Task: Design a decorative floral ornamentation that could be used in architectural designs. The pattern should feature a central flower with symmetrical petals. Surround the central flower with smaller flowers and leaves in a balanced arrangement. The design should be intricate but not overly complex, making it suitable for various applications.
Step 1327:
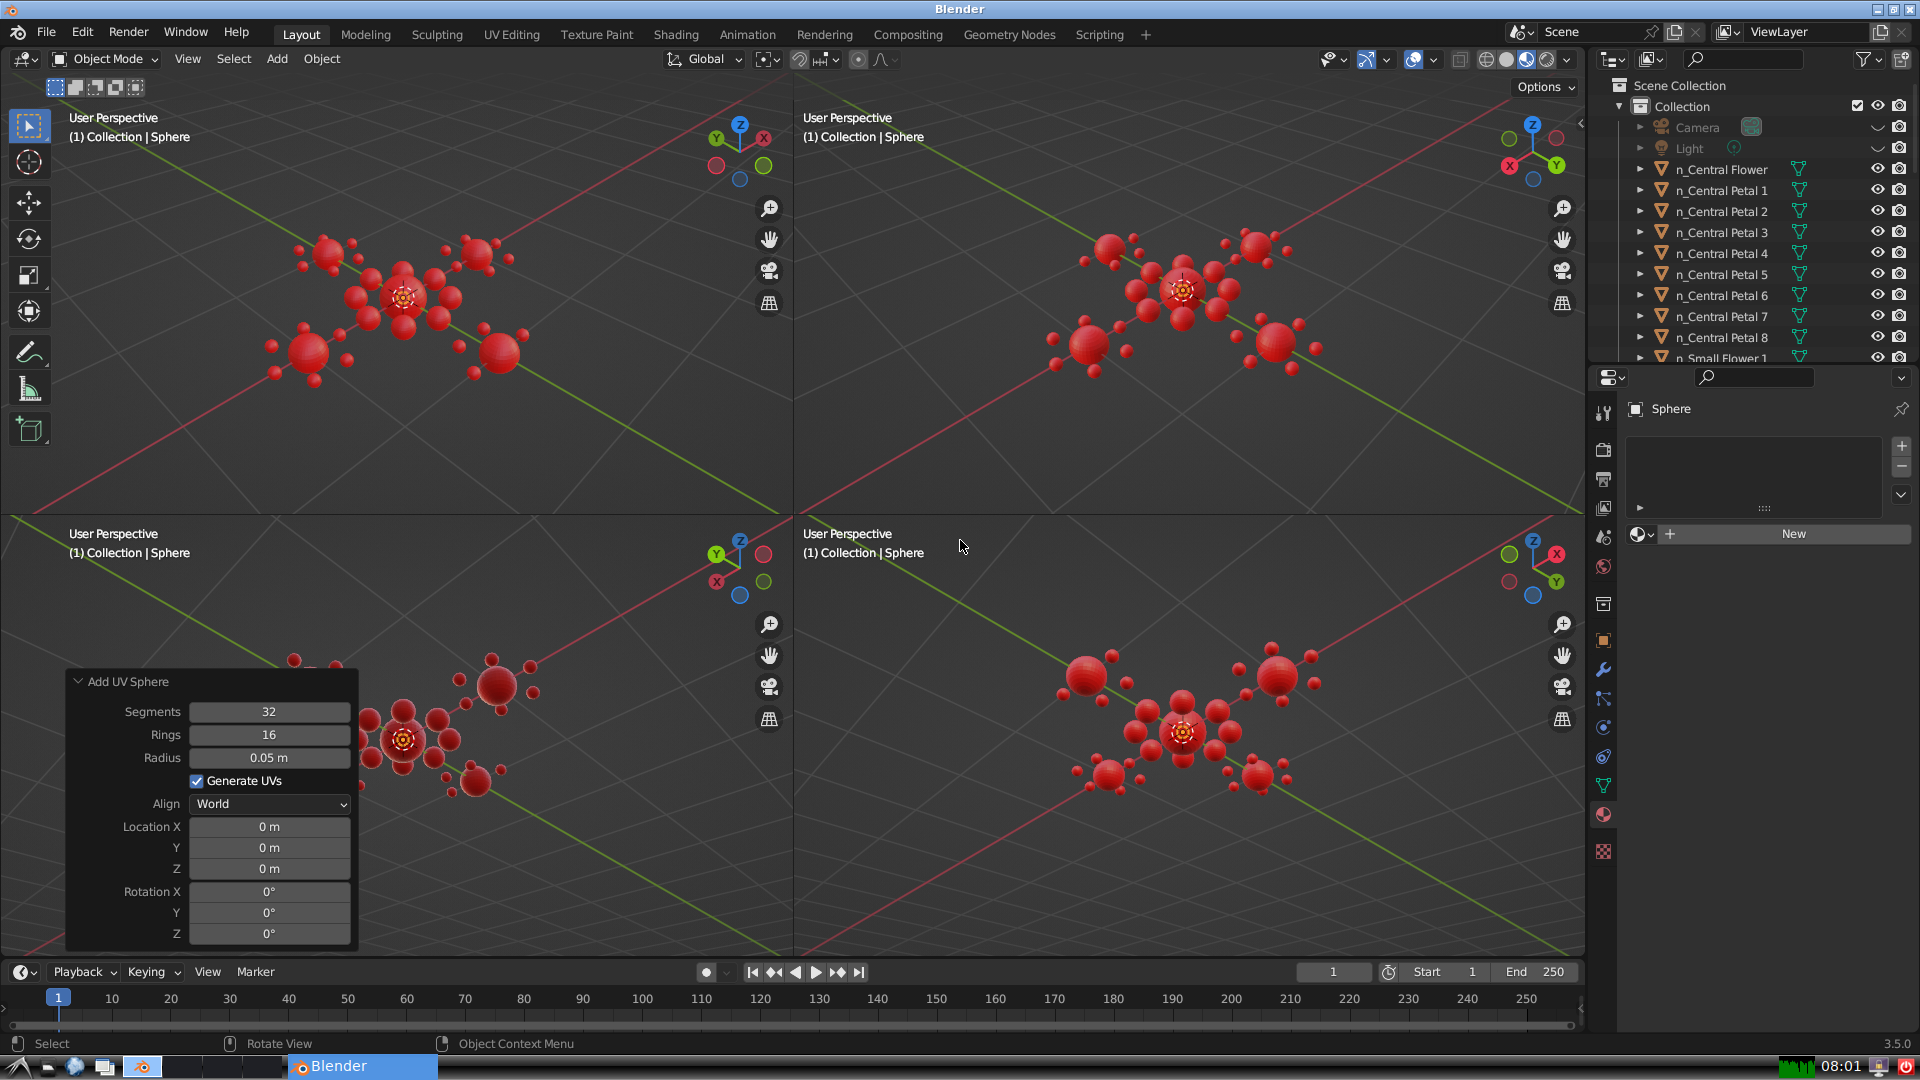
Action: {"key_press": ['Ctrl, Home']}